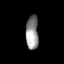
Tissue: lung
Cell type: Epithelial cells
Senescence score: 0.1861
Nuclear area (px): 415
Mean DAPI intensity: 146.113